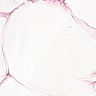
Metastatic tissue present: no